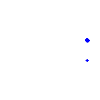
Particle: pion